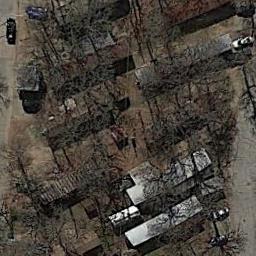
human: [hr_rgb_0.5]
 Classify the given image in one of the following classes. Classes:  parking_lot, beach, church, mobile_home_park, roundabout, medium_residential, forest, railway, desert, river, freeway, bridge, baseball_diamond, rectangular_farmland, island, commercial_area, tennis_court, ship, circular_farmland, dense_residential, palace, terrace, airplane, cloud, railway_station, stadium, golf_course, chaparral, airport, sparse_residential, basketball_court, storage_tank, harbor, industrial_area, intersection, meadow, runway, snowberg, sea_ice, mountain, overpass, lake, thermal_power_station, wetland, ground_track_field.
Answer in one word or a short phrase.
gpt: mobile_home_park